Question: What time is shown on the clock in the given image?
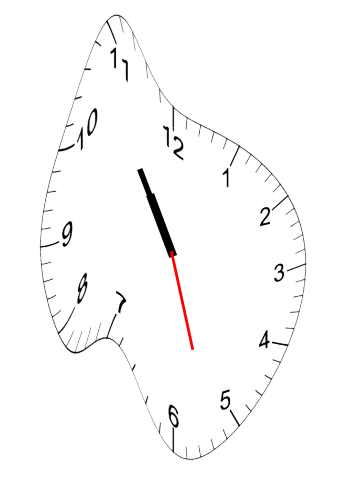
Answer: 10:54:27